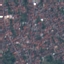
Land use / land cover class: Residential